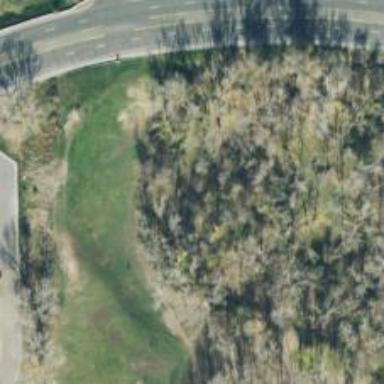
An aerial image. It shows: Disc golf hole.